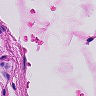
Metastatic tissue present: no